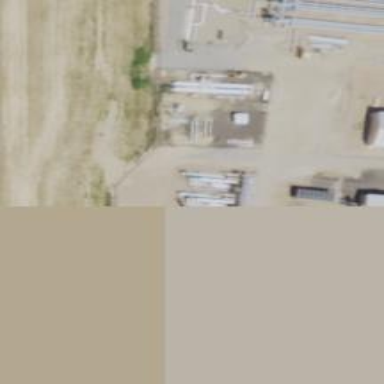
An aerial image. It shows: Storage tank that is man-made.